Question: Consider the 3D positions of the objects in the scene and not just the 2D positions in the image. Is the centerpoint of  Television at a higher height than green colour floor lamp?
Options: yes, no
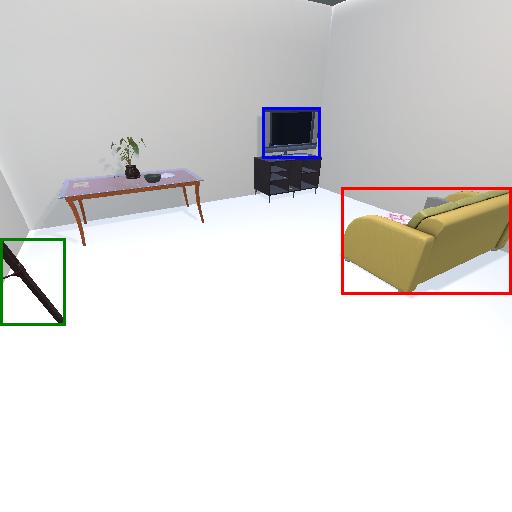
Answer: yes